Question: When I try to show context menu in Android 3.0 instead of normal menu I see smth like in this picture - which is basically text edit/select menu.
On other devices (e.g. for SDK 5-9) it shows my context menu registered for my 'TextView'
Anyone knows - what's going om?
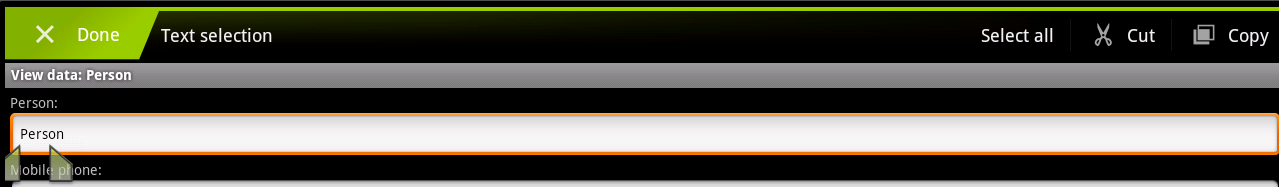
Answer: I have found solution by entering in 'AndroidManifest.xml' following snippet:
'''
<uses-sdk android:minSdkVersion="3" android:targetSdkVersion="11"/>
'''
After that context menu in tablets is appearing as on other devices. Essential part is 'android:tagetSdkVersion' attribute